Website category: game
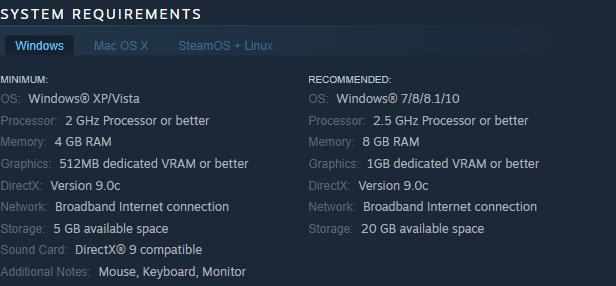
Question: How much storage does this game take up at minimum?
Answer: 5 GB available space

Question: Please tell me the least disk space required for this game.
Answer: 5 GB available space

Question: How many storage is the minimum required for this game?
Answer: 5 GB available space

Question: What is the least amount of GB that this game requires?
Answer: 5 GB available space

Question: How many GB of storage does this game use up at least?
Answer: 5 GB available space

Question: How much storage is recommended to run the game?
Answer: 20 GB available space

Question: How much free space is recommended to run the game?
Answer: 20 GB available space

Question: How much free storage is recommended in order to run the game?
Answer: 20 GB available space

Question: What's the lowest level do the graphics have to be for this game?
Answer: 512MB dedicated VRAM or better

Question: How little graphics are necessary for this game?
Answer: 512MB dedicated VRAM or better

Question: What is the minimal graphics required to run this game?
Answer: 512MB dedicated VRAM or better

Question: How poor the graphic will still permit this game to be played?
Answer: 512MB dedicated VRAM or better

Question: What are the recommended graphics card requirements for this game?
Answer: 1GB dedicated VRAM or better

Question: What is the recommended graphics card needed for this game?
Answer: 1GB dedicated VRAM or better

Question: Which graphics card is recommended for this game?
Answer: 1GB dedicated VRAM or better

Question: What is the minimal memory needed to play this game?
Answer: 4 GB RAM

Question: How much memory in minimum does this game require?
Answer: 4 GB RAM

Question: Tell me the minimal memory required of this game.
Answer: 4 GB RAM

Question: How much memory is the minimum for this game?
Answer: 4 GB RAM

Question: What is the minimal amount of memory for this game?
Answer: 4 GB RAM

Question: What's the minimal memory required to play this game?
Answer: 4 GB RAM

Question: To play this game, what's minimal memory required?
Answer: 4 GB RAM

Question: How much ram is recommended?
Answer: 8 GB RAM

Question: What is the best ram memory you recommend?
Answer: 8 GB RAM

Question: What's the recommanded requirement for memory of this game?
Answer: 8 GB RAM

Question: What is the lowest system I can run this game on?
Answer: Windows XP/Vista

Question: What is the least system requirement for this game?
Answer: Windows XP/Vista

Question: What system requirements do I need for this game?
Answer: Windows XP/Vista

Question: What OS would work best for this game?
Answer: Windows 7/8/8.1/10

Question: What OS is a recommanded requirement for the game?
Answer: Windows 7/8/8.1/10

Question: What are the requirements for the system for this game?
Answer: Windows 7/8/8.1/10

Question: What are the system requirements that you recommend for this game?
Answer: Windows 7/8/8.1/10

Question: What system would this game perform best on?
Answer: Windows 7/8/8.1/10

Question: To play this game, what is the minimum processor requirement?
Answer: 2 GHz Processor or better

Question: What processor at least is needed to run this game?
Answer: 2 GHz Processor or better

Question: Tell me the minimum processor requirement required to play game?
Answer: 2 GHz Processor or better

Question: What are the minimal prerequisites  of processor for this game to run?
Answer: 2 GHz Processor or better

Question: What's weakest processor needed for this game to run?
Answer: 2 GHz Processor or better

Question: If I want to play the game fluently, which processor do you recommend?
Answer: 2.5 GHz Processor or better

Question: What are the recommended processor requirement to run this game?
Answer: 2.5 GHz Processor or better

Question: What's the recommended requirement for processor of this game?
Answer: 2.5 GHz Processor or better

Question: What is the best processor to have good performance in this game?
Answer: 2.5 GHz Processor or better

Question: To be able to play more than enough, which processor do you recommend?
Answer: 2.5 GHz Processor or better